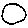
Label: circle